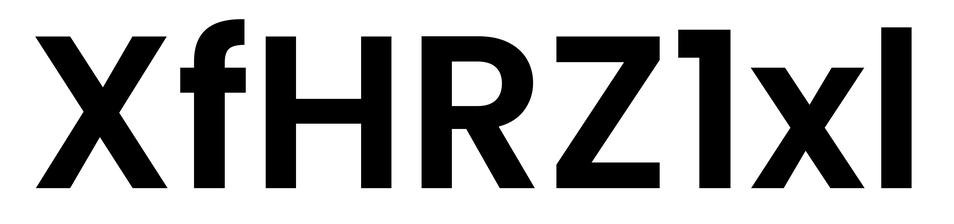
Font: Poppins-SemiBold